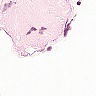
Metastatic tissue present: no